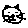
Label: cat